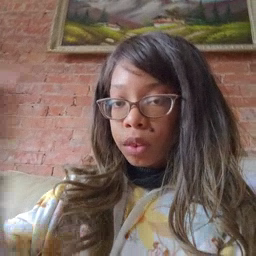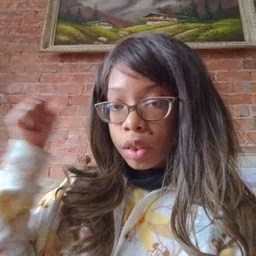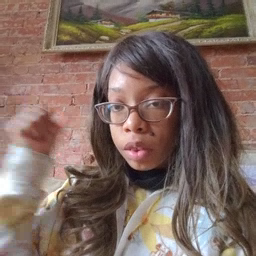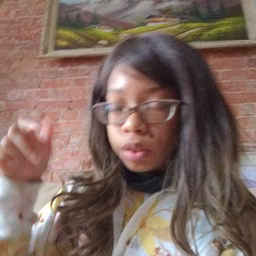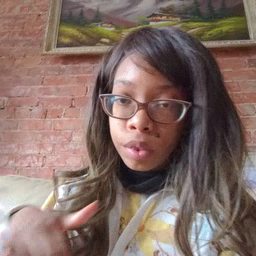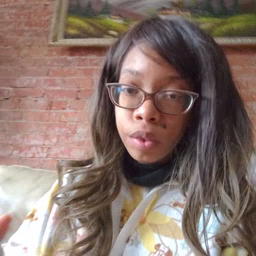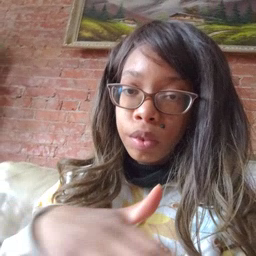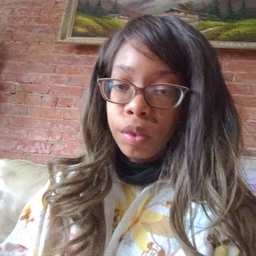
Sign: backyard